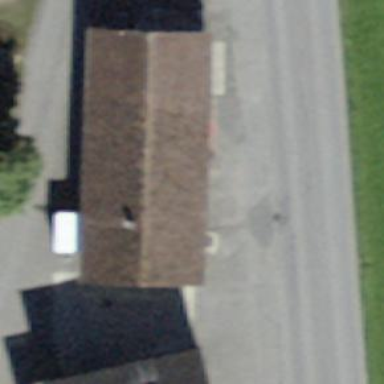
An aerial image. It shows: Garage.